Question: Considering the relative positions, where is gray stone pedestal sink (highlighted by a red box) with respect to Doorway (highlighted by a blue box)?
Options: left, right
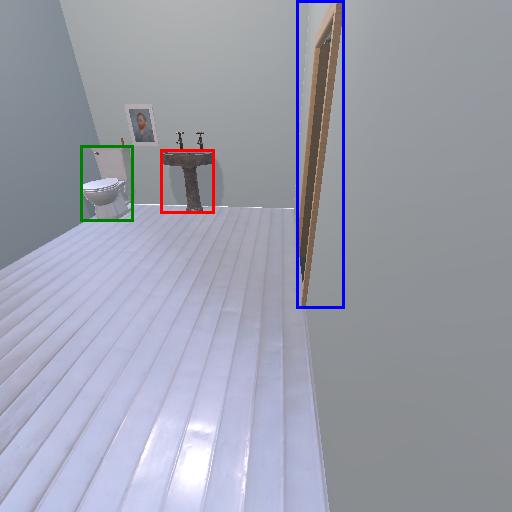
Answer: left